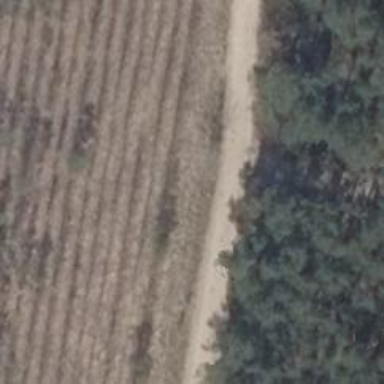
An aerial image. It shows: Bridleway with very rough sandy surface.